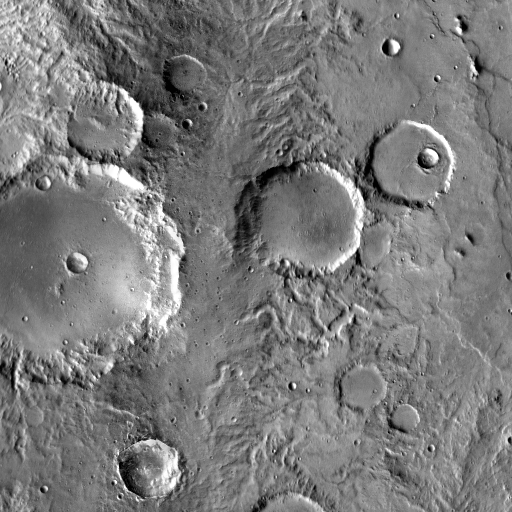
Crater classes present: Background, Other, Layered, Buried, Secondary